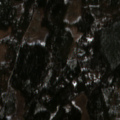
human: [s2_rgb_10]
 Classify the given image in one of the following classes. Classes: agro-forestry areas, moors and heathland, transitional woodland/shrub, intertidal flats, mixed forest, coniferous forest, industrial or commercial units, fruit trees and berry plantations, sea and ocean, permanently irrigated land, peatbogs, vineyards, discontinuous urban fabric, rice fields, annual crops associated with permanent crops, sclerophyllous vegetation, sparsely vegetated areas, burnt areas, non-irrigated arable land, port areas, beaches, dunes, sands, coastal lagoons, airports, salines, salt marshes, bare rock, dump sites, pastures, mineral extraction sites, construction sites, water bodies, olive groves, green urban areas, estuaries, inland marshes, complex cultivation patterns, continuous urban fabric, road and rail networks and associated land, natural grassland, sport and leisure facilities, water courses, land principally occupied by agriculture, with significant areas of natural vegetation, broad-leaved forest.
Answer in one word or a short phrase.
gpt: land principally occupied by agriculture, with significant areas of natural vegetation, broad-leaved forest, coniferous forest, mixed forest, transitional woodland/shrub